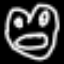
Label: frog